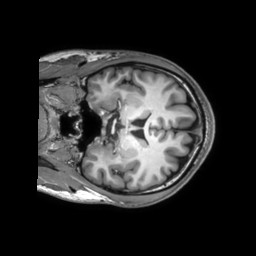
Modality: T1w
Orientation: coronal
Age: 27
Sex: male